Question: I started implementing Sockets with Socket.IO in my apps and web applications, I tried using different libraries for iOS ('socket.IO-objc' & 'RocketIO') but they both display an error when I try to run it.
Maybe someone can help me :)
an image
Thank you so much
Anton
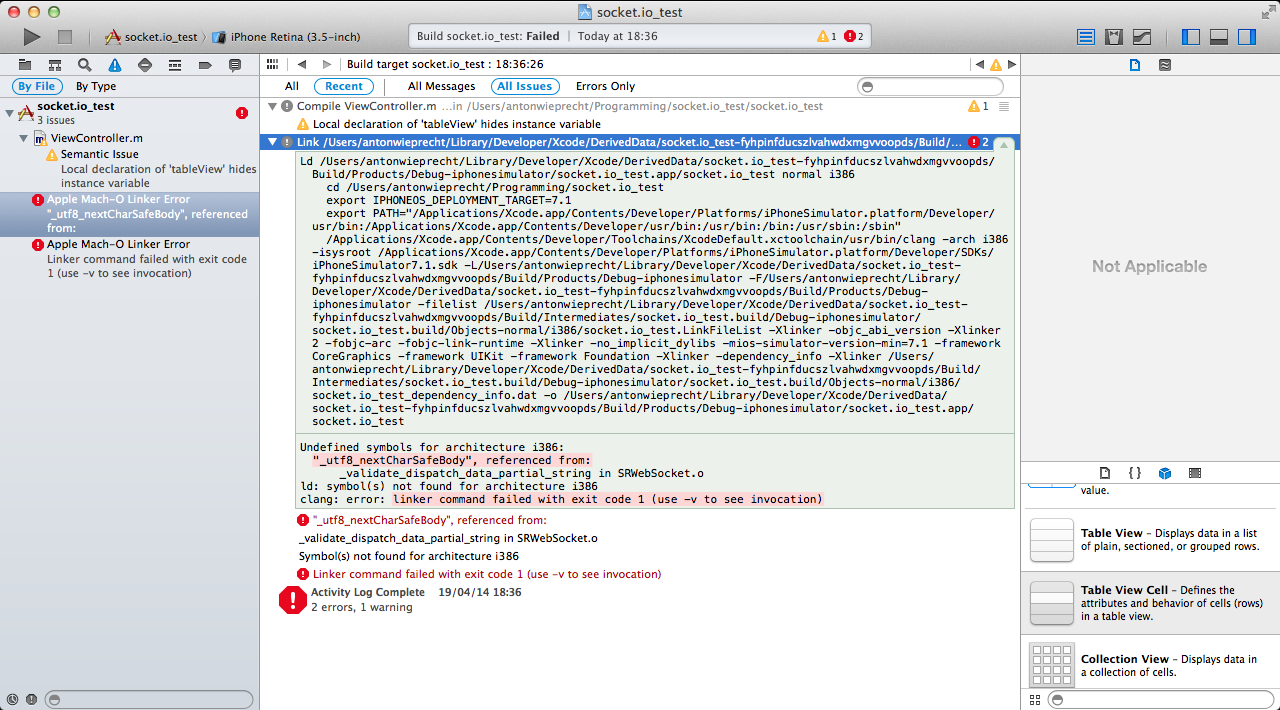
Answer: Add 'libicucore.dylib' to your project.
That was a issue on <URL>.